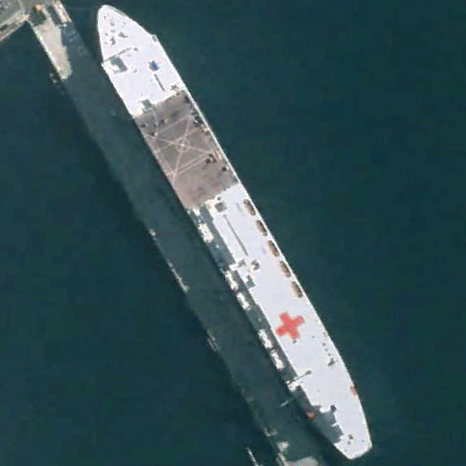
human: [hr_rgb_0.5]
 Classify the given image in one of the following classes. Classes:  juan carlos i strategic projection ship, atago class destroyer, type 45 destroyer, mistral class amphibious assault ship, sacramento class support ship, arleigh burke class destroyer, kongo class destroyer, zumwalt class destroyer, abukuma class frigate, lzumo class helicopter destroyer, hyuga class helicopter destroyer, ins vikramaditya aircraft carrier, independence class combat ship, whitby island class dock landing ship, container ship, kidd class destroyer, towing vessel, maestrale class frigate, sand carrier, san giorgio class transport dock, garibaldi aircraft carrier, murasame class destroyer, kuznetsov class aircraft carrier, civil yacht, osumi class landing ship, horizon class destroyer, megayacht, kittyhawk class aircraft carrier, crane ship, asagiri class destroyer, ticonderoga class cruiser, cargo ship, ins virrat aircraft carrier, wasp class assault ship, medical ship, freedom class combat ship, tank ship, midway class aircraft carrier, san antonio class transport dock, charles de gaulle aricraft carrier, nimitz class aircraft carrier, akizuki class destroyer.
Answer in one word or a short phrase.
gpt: Medical ship